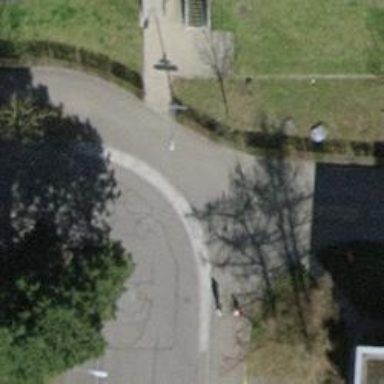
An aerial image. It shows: Bollard.